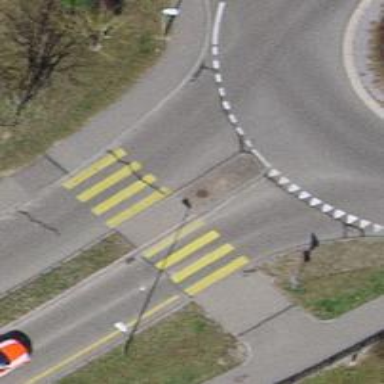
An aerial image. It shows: Uncontrolled zebra crossing with central island.